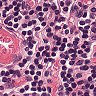
Metastatic tissue present: no